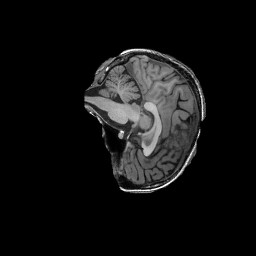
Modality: T1w
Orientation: sagittal
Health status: ill
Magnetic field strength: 3 T